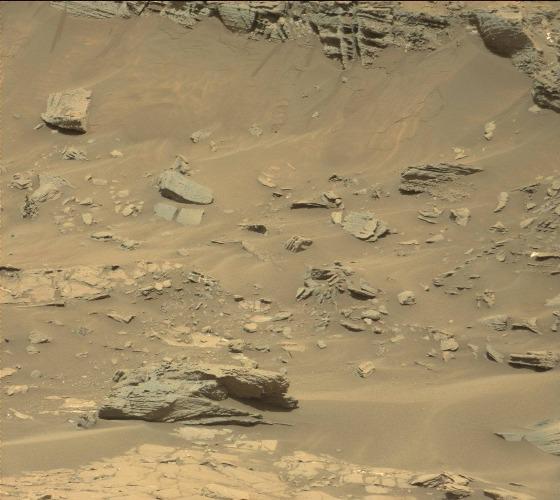
Terrain classes present: Bedrock, Gravel / Sand / Soil, Rock, Shadow